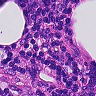
Metastatic tissue present: no